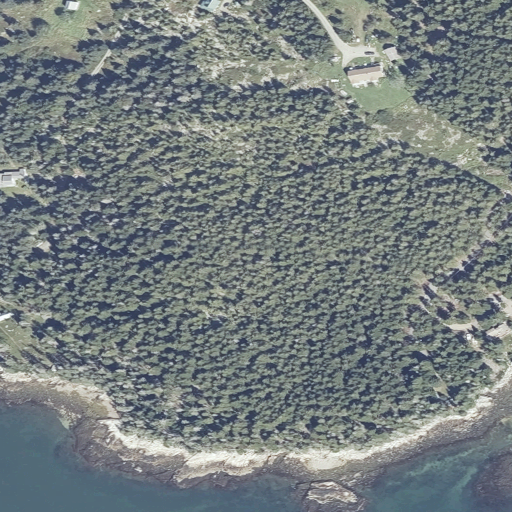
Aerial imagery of cape in Maine named Stanley Point containing evergreen forest, open water, herbaceous wetlands, low intensity development, barren land, medium intensity development, mixed forest, grassland, open development, and high intensity development